Question: From the Display Properties dialog in the Control Panel, if I change the font size property to Extra Large Fonts, the menus in my WPF application become cropped as shown in the image below:

How do I fix this?
TIA.
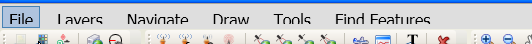
Answer: Grid rows containing menus were being set to fixed heights. Changing the height of these rows to Auto solved this problem. Thanks to BalamBalam for the tip.